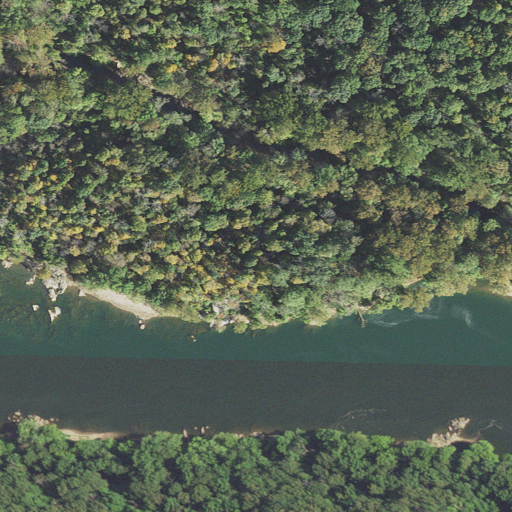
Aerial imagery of island in Maryland named Plummers Island containing deciduous forest, open water, woody wetlands, mixed forest, and herbaceous wetlands